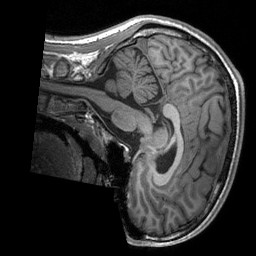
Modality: T1w
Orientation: sagittal
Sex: male
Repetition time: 1.95 s
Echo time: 0.026 s